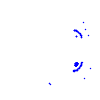
Particle: kaon